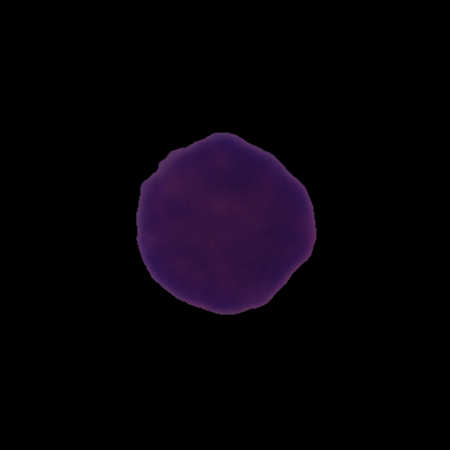
Label: cancer